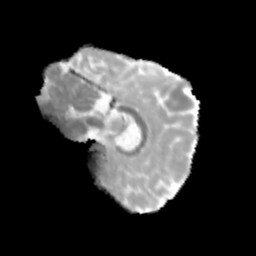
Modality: MD
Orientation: sagittal
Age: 13
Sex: male
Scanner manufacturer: siemens
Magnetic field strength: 3 T
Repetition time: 3.8 s
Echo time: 0.07 s